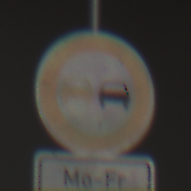
Verkehrszeichen: Ueberholverbot
Zusatzzeichen unten: ZeitangabenMitBeschraenkungAufWochentage2
Umgebung: Outdoor, Urban
Tageszeit: MorningAfternoon
Wetter: Clear
Licht: Natural
Jahreszeit: NotSpecified
Kontrast: HighContrast